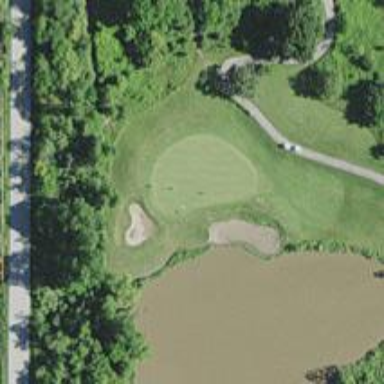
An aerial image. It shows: Golf hole.